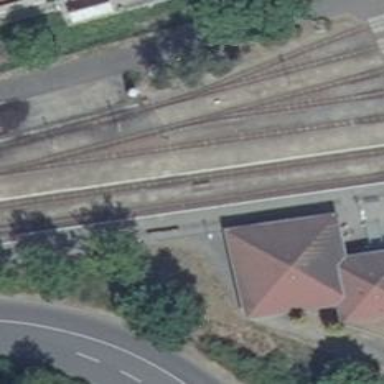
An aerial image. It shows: Stop position for public transport on the railway.